Question: What is the measurement shown in the image?
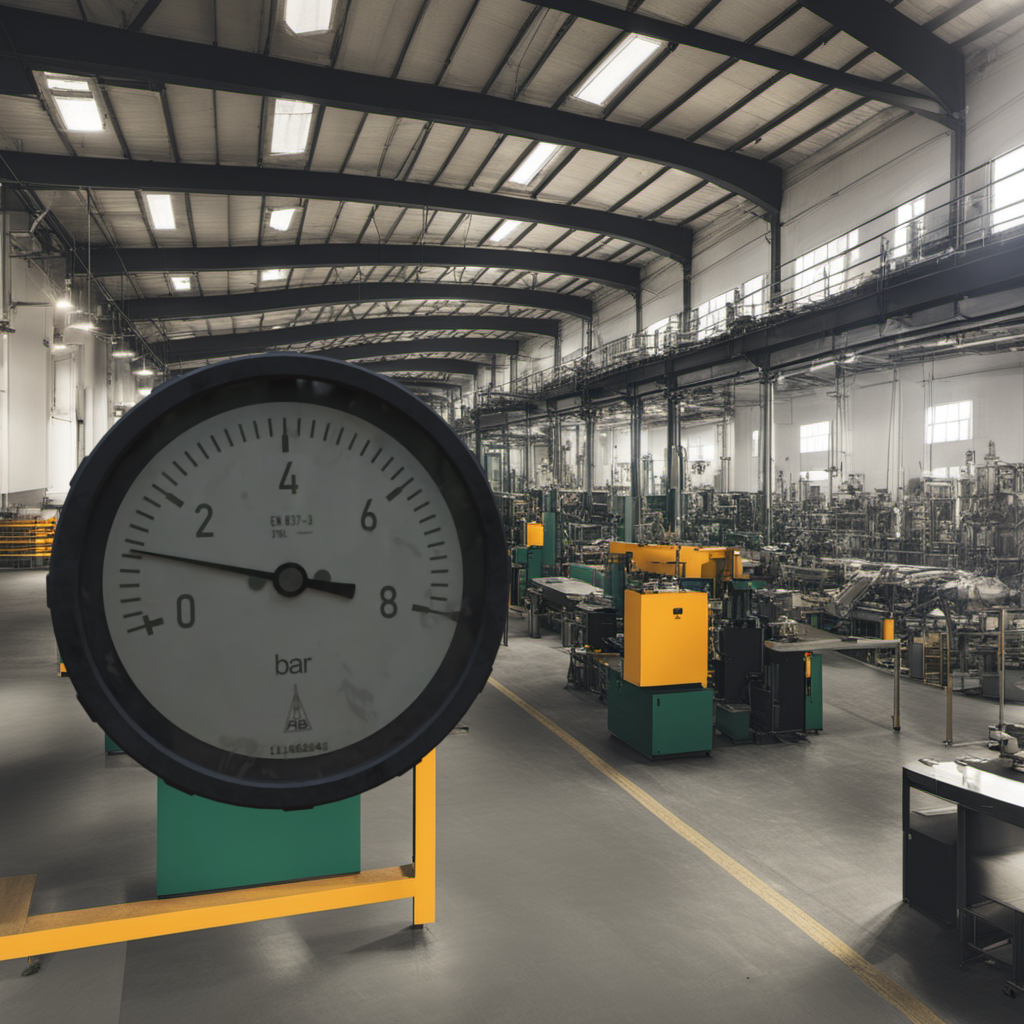
Answer: The result is 1.14
Question: What is the reading range of the measurement in the image?
Answer: The range is from 0 to 8
Question: What is the minimum and maximum value of this measurement?
Answer: The minimum value is 0 and the maximum value is 8